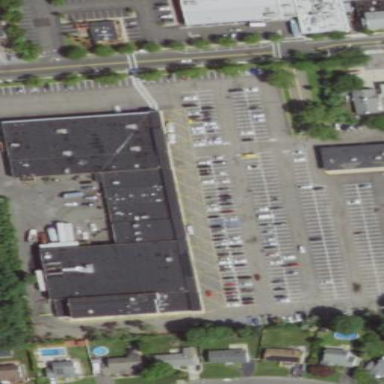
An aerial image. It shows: Parking area.